Interaction volume radius: 5 \u00c5
Interaction volume height: 45 \u00c5
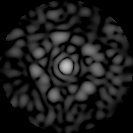
Disorder parameter: 0.8214